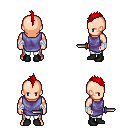
a pixel art fantasy rpg character, male body template, human, light skin, chain tabard jacket, white pants, red mohawk hairstyle, white cloth bandages, black shoes, dagger, four views (front, back, left, right), 2x2 character sprite sheet, small pixel art, hard edges, no anti-aliasing